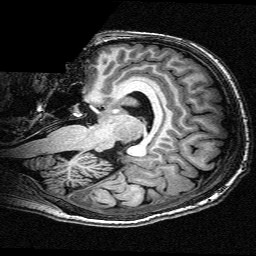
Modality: T1w
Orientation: sagittal
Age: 24
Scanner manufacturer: siemens
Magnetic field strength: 3 T
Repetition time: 2.3 s
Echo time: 0.00336 s